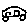
Label: car